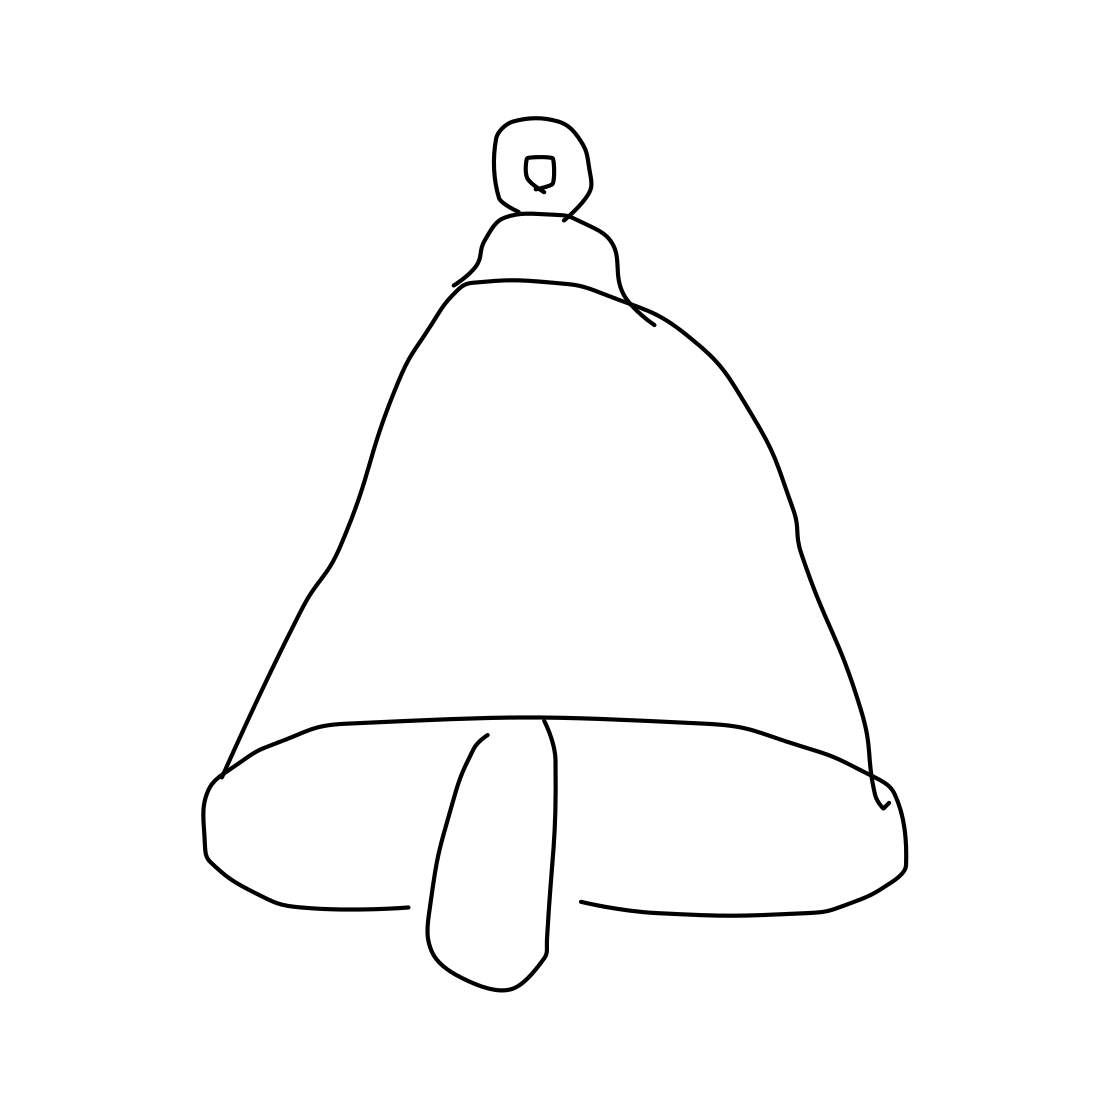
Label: bell